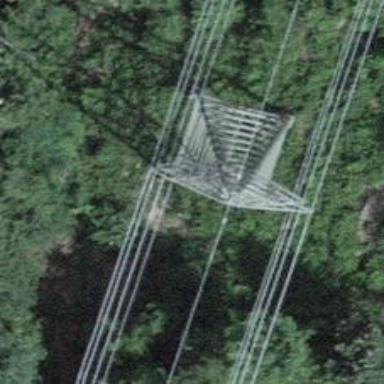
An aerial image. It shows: Lattice structure tower.